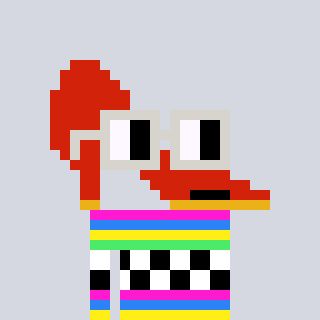
a pixel art character with square light gray glasses, a highheel-shaped head and a gold-colored body on a cool background